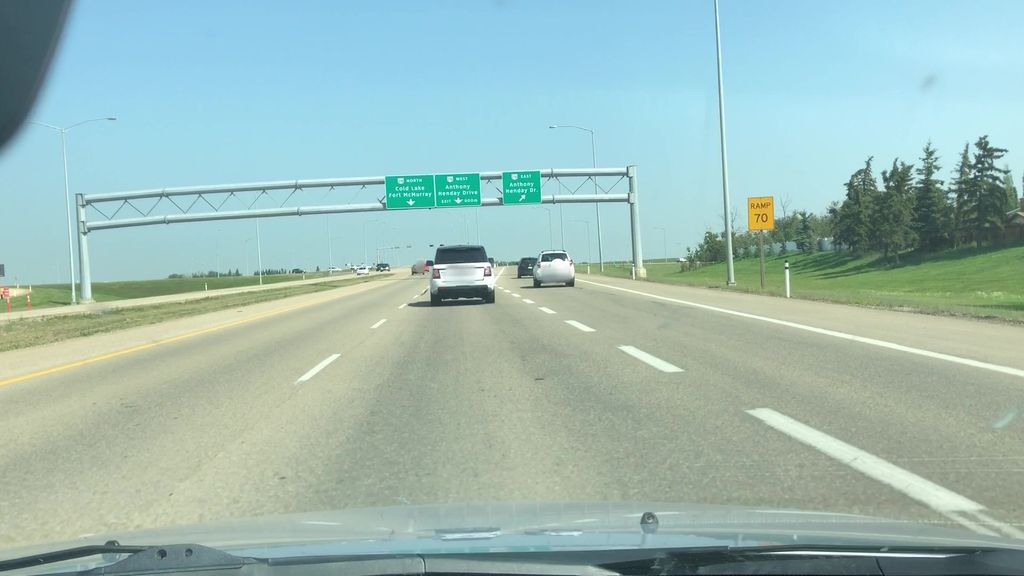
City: edmonton